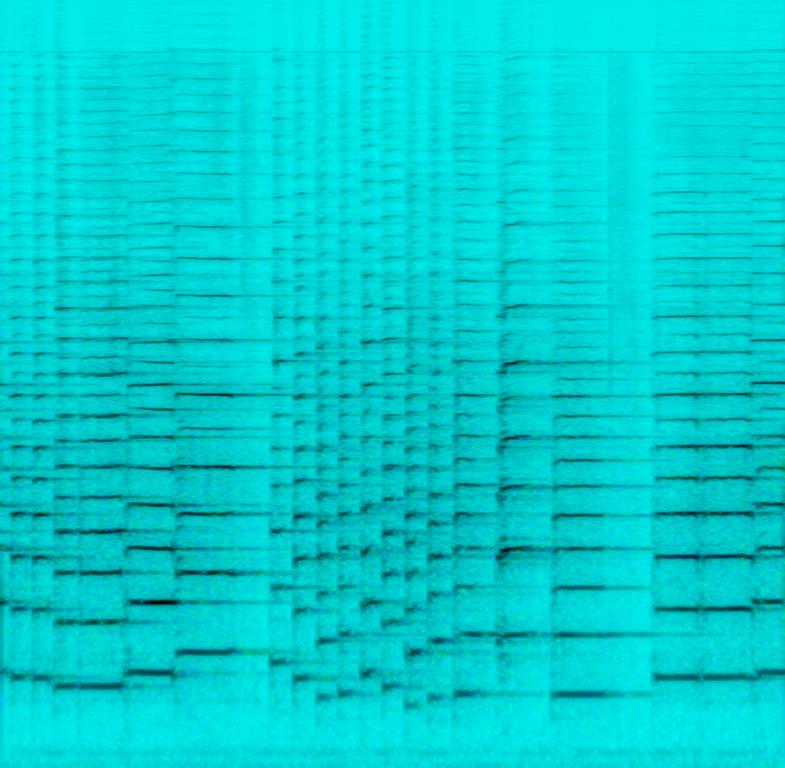
This song is a simple instrumental. The tempo is medium with a lively tempo and melodic violin accompaniment. The tune is simple,refreshing, emphatic and mellifluous.